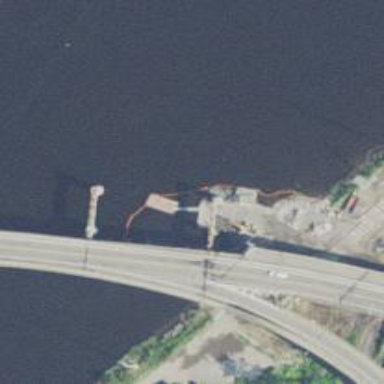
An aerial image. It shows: Bridge supported by piers.